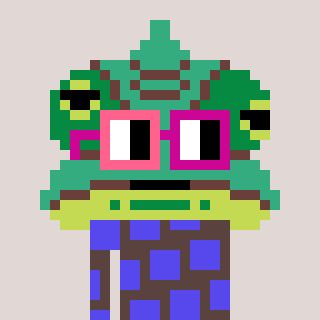
a pixel art character with square pink and red glasses, a chameleon-shaped head and a darkbrown-colored body on a warm background